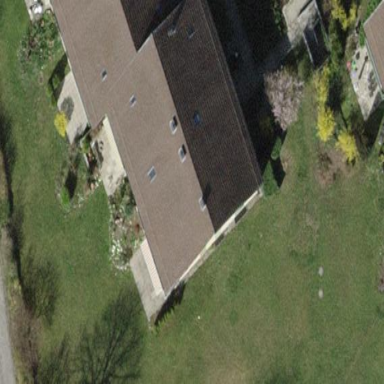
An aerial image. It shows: Residential building with gabled roof.